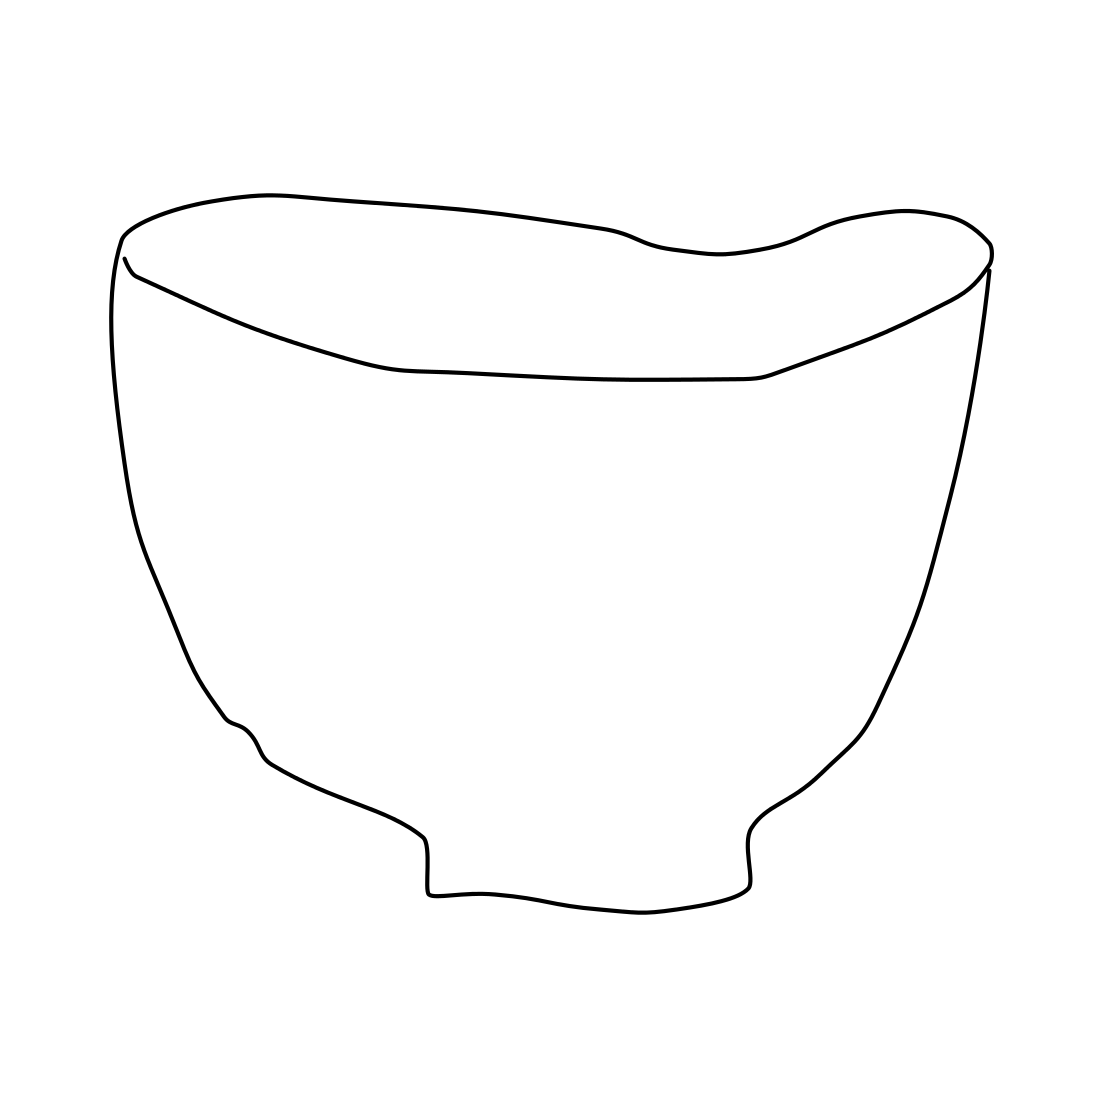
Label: bowl